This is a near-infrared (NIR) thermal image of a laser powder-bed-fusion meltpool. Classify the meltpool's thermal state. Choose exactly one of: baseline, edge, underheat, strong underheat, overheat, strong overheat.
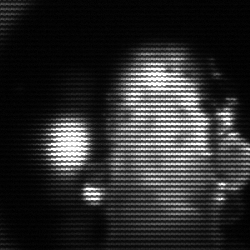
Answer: strong underheat